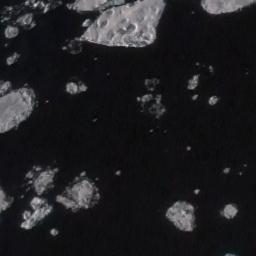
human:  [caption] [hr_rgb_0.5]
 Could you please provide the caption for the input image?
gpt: There are many ice on the dark blue sea .

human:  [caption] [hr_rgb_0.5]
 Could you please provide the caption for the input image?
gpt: Several pieces of sea ice of different sizes floats in the deep blue sea .

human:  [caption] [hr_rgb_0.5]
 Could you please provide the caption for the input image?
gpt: Sea ice is surrounded by water .

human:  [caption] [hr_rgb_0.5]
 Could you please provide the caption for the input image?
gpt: Many ice cubes of various sizes are scattered floating on the blue sea .

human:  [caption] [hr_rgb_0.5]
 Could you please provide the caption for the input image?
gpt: There are some pieces of sea ice .